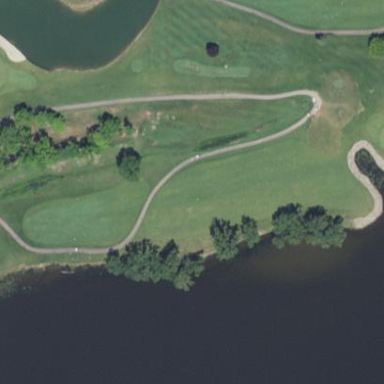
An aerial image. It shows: Golf fairway surrounded by grass.